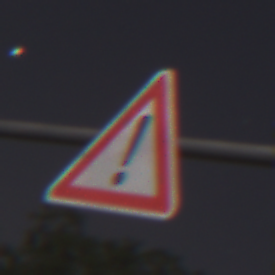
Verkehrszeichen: Gefahrenstelle
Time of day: Night
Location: Outdoor (Nature)
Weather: Clear
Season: NotSpecified
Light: Natural